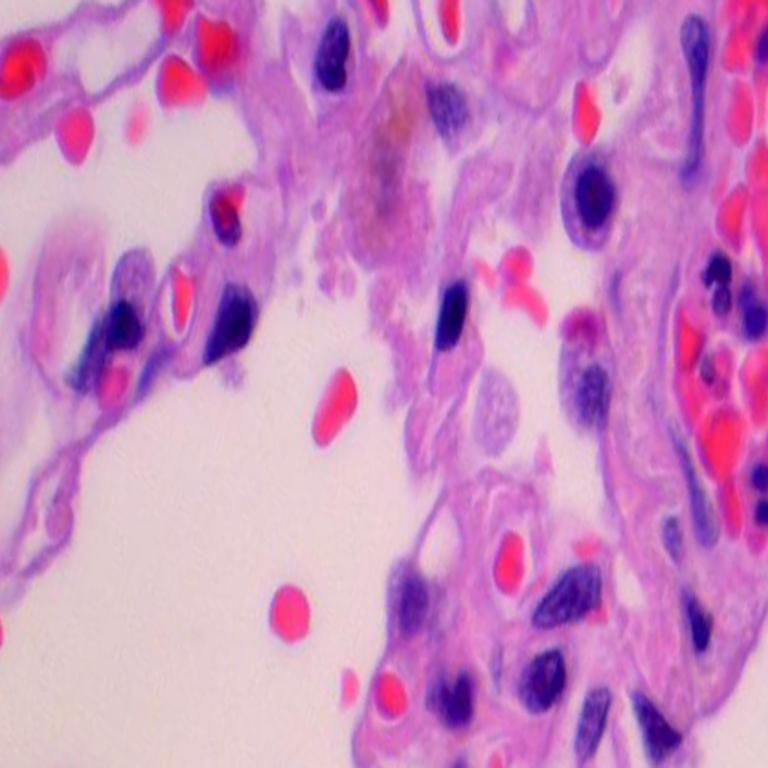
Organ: lung
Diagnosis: benign